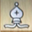
Piece: wB